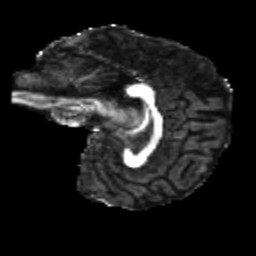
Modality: FA
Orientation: sagittal
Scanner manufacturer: siemens
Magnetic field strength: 3 T
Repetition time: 4 s
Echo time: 0.0594 s